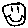
Label: smiley face